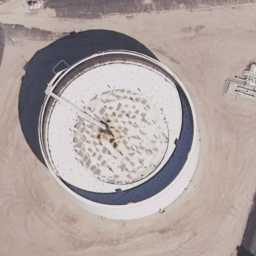
Label: storage tanks